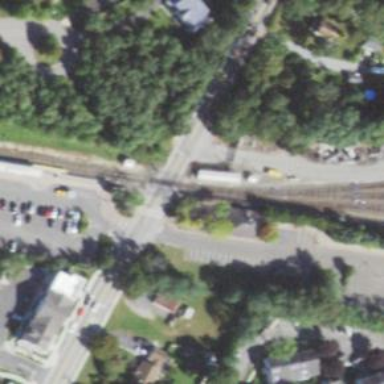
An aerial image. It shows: Level crossing with lights and barriers.